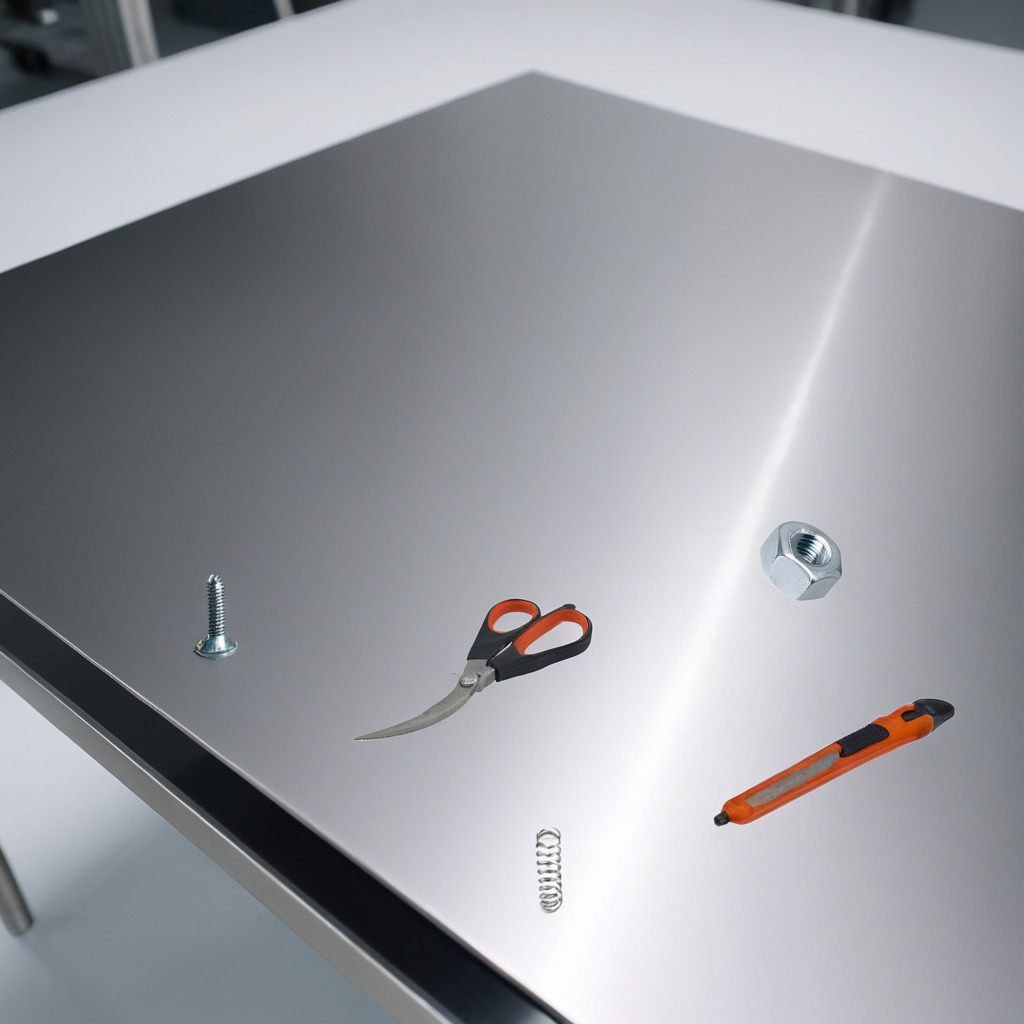
A utility knife, a metal machine screw, a coiled metal spring, a pair of scissors, and a metal nut are lying on the stainless steel table.